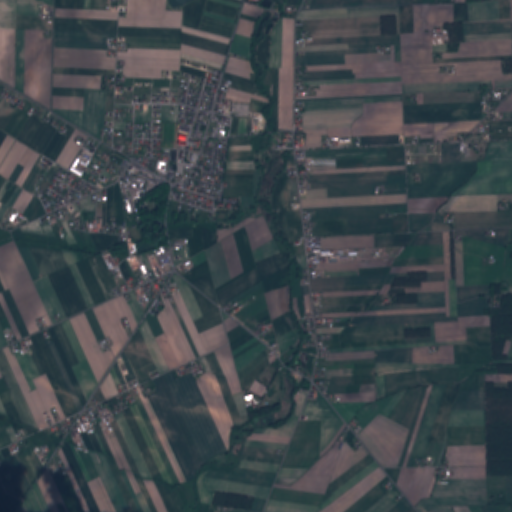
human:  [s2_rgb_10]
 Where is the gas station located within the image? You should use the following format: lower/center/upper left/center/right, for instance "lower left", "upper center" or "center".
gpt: The gas station is located in the upper center of the image.
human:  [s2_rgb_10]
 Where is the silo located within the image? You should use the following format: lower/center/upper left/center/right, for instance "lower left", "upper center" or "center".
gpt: The silo is located in the upper left of the image.
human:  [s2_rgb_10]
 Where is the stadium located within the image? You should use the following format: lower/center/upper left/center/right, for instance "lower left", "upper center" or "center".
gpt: The stadium is located in the upper left of the image.
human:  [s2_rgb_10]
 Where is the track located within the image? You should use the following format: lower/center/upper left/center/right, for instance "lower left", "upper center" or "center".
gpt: The track is located in the upper center of the image.
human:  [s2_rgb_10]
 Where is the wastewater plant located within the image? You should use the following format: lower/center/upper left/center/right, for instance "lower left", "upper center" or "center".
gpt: The wastewater plant is located in the upper center of the image.
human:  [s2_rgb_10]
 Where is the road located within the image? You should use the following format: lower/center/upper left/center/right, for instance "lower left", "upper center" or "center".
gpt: There is no road in the image.